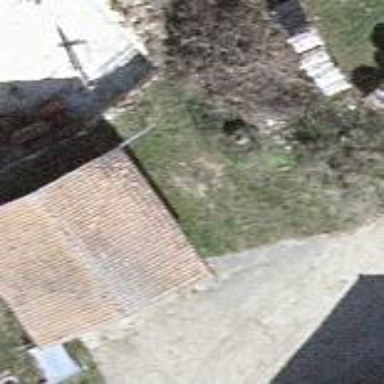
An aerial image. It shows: Group of garages.